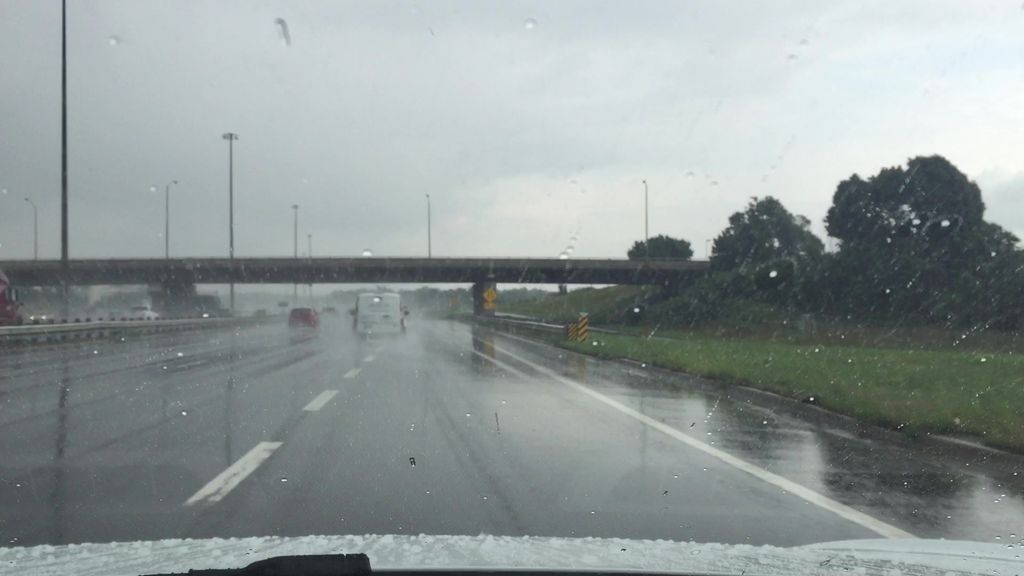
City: toronto